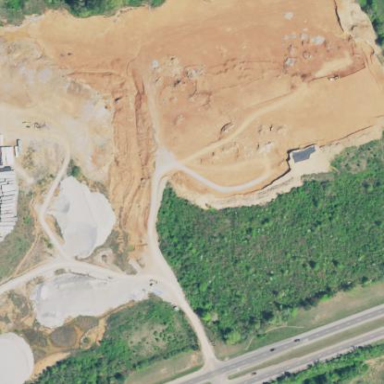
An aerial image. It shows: Brownfield site.